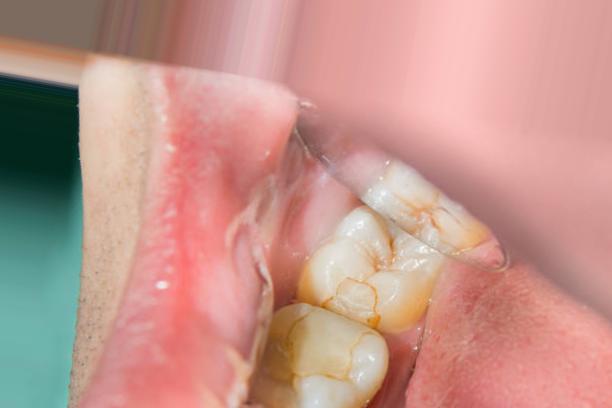
Condition: Caries